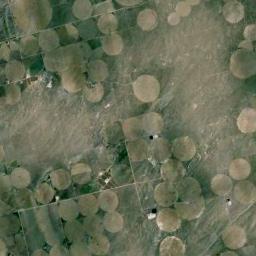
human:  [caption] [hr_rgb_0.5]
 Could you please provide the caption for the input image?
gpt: There are some bare circle farmland in the green land .

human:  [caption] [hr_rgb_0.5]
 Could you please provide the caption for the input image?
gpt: Many khaki circular farmlands with different radii are neatly arranged on the ground .

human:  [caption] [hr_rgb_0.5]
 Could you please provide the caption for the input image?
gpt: Only the round field at the top left is green .

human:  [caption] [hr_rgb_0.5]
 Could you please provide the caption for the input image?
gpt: Many densely arranged green and tan circular farmland .

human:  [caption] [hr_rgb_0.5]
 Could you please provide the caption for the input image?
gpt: There are many circular farmlands of the same size distributed irregularly .